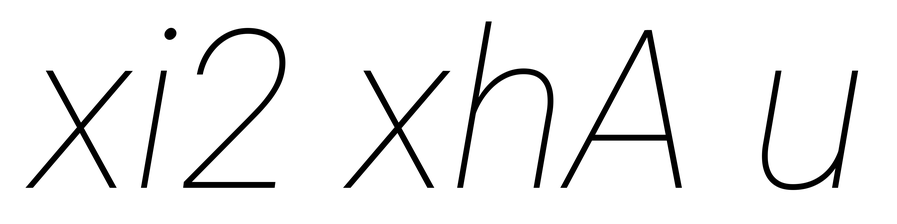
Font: Roboto-Italic_Thin_Italic